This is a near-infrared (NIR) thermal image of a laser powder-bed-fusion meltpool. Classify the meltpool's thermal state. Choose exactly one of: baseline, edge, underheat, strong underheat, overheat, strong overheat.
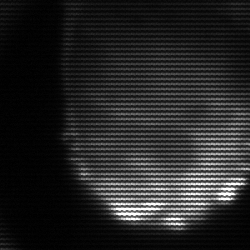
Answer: edge